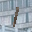
Label: 1